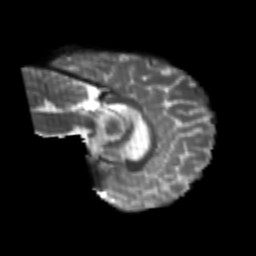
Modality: T2w
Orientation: sagittal
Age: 21
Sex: female
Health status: healthy
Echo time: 0.074 s